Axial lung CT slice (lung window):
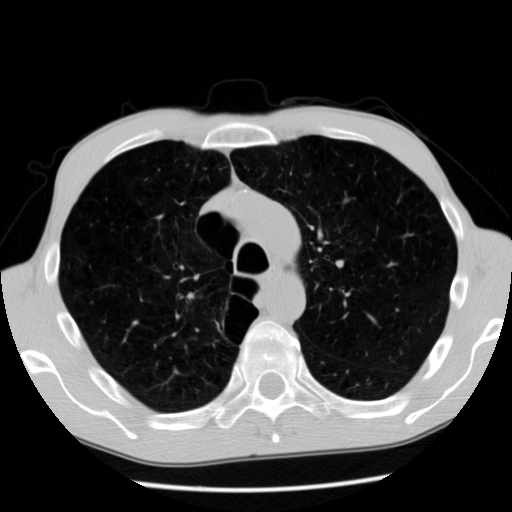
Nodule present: no